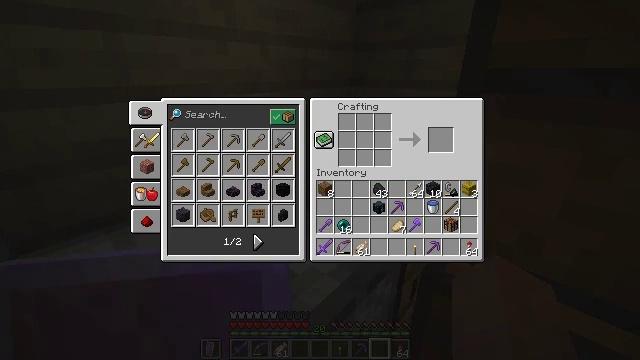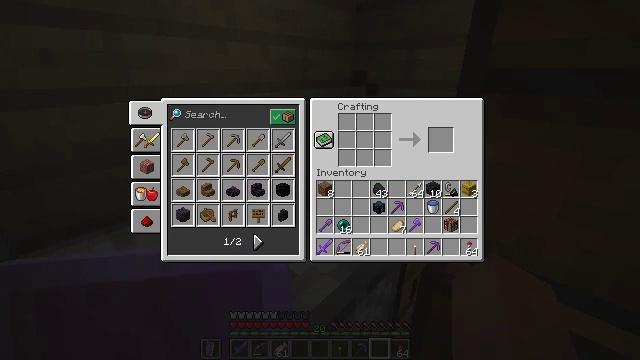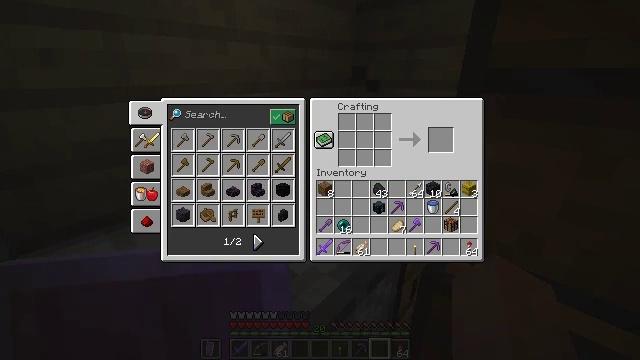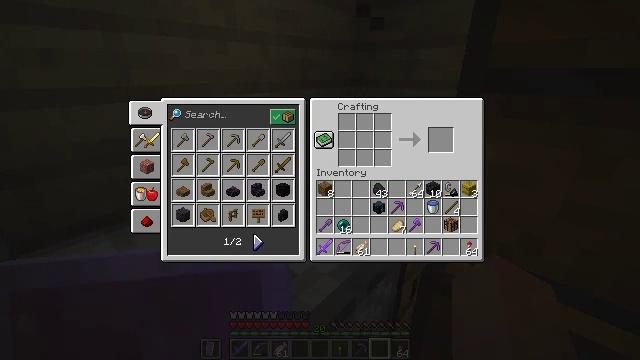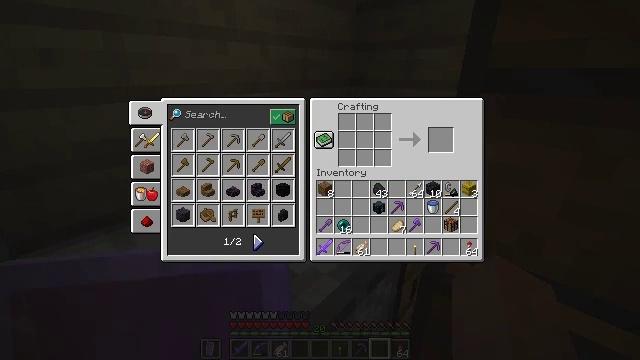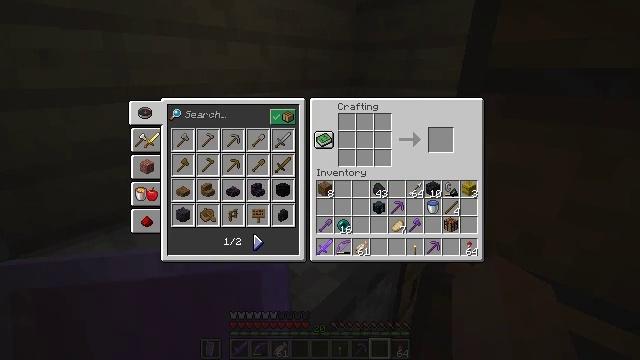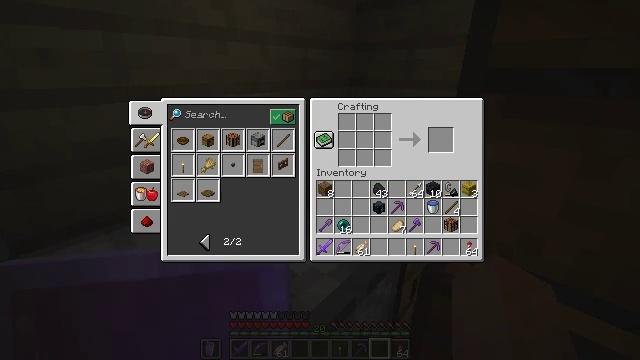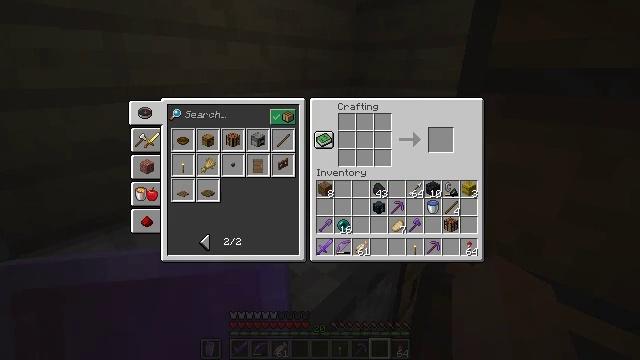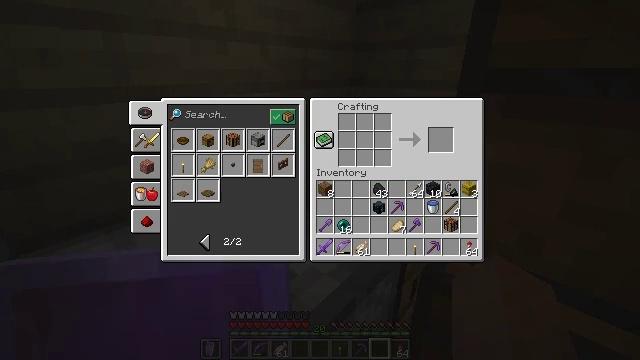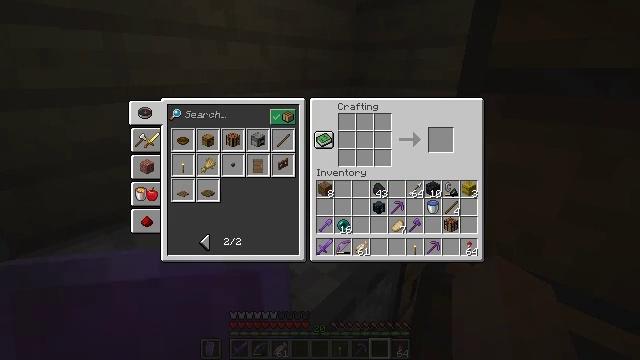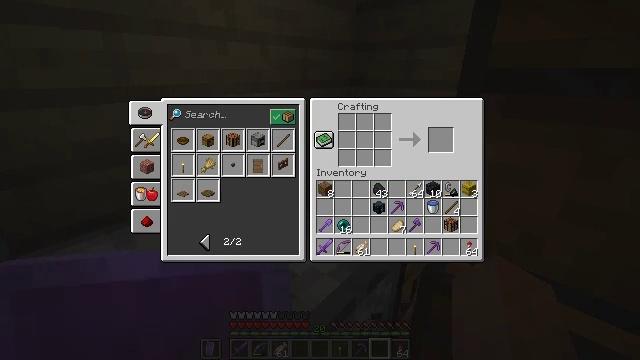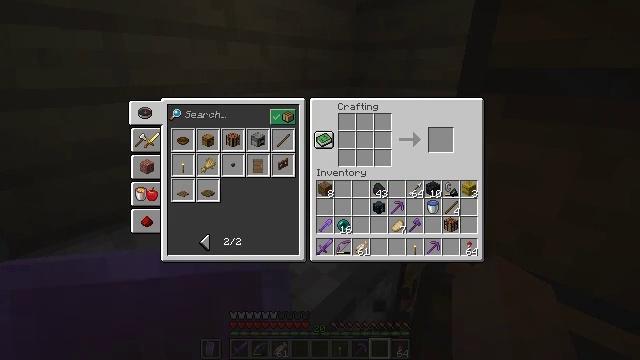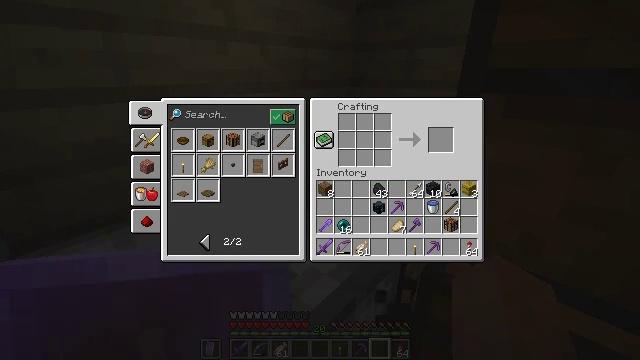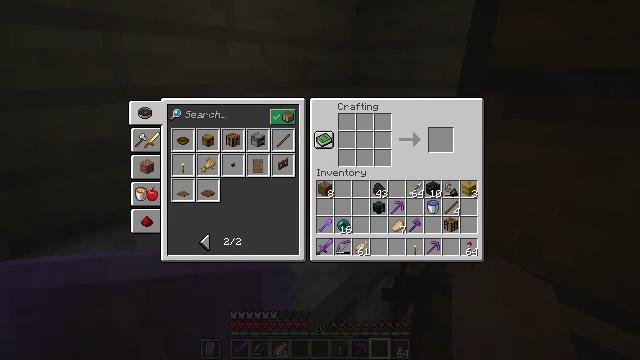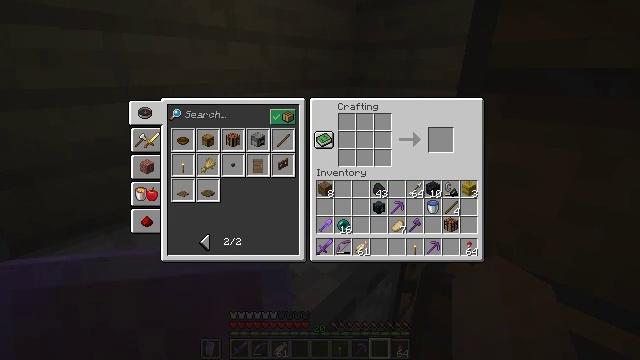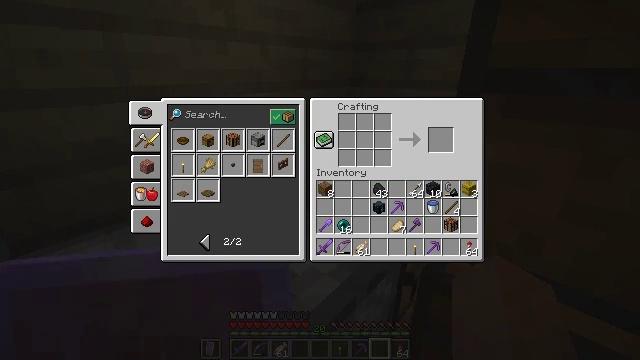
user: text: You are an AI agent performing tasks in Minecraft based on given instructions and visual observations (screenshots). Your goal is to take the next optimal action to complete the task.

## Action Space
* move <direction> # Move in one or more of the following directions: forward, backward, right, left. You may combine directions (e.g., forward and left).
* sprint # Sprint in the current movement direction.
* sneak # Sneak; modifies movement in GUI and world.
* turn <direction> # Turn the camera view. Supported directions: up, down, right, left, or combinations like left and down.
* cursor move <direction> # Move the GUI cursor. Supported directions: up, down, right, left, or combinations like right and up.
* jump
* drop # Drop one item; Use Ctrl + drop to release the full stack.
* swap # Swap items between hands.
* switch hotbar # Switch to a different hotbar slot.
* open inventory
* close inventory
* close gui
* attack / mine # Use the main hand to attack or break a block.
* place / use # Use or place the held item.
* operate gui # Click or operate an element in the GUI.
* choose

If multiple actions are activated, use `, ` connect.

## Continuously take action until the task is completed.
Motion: motion action
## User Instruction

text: Interact with the crafting table to create a spruce trapdoor from planks.
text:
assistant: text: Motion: no_op
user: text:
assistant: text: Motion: no_op
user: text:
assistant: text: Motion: no_op
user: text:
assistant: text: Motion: no_op
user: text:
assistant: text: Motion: no_op
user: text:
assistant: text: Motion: attack / mine
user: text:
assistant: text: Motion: attack / mine
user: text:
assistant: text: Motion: attack / mine
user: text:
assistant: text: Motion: attack / mine
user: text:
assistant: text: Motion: no_op
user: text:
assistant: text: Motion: no_op
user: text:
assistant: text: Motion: no_op
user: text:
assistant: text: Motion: no_op
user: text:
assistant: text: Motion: no_op
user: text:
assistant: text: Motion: no_op
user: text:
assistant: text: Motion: turn left
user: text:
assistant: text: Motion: turn left and up
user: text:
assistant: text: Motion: turn left and up
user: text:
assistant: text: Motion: sneak
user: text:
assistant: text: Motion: sneak
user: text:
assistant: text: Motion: sneak
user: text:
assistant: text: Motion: sneak, turn right
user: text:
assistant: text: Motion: sneak
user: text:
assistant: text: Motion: sneak
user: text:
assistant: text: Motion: sneak
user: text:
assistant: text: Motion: sneak
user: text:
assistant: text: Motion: sneak
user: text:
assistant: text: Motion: sneak
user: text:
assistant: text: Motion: sneak, attack / mine
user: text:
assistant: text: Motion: sneak, attack / mine